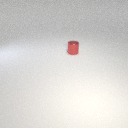
small red metal cylinder